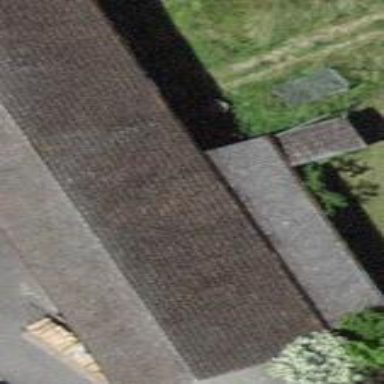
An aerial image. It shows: Rural barn.